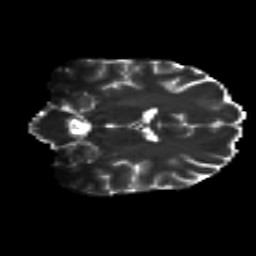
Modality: T2w
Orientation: coronal
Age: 24
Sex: female
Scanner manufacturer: siemens
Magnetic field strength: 3 T
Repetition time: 8.8 s
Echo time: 0.085 s